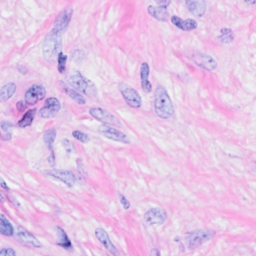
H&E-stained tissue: Breast